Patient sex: M
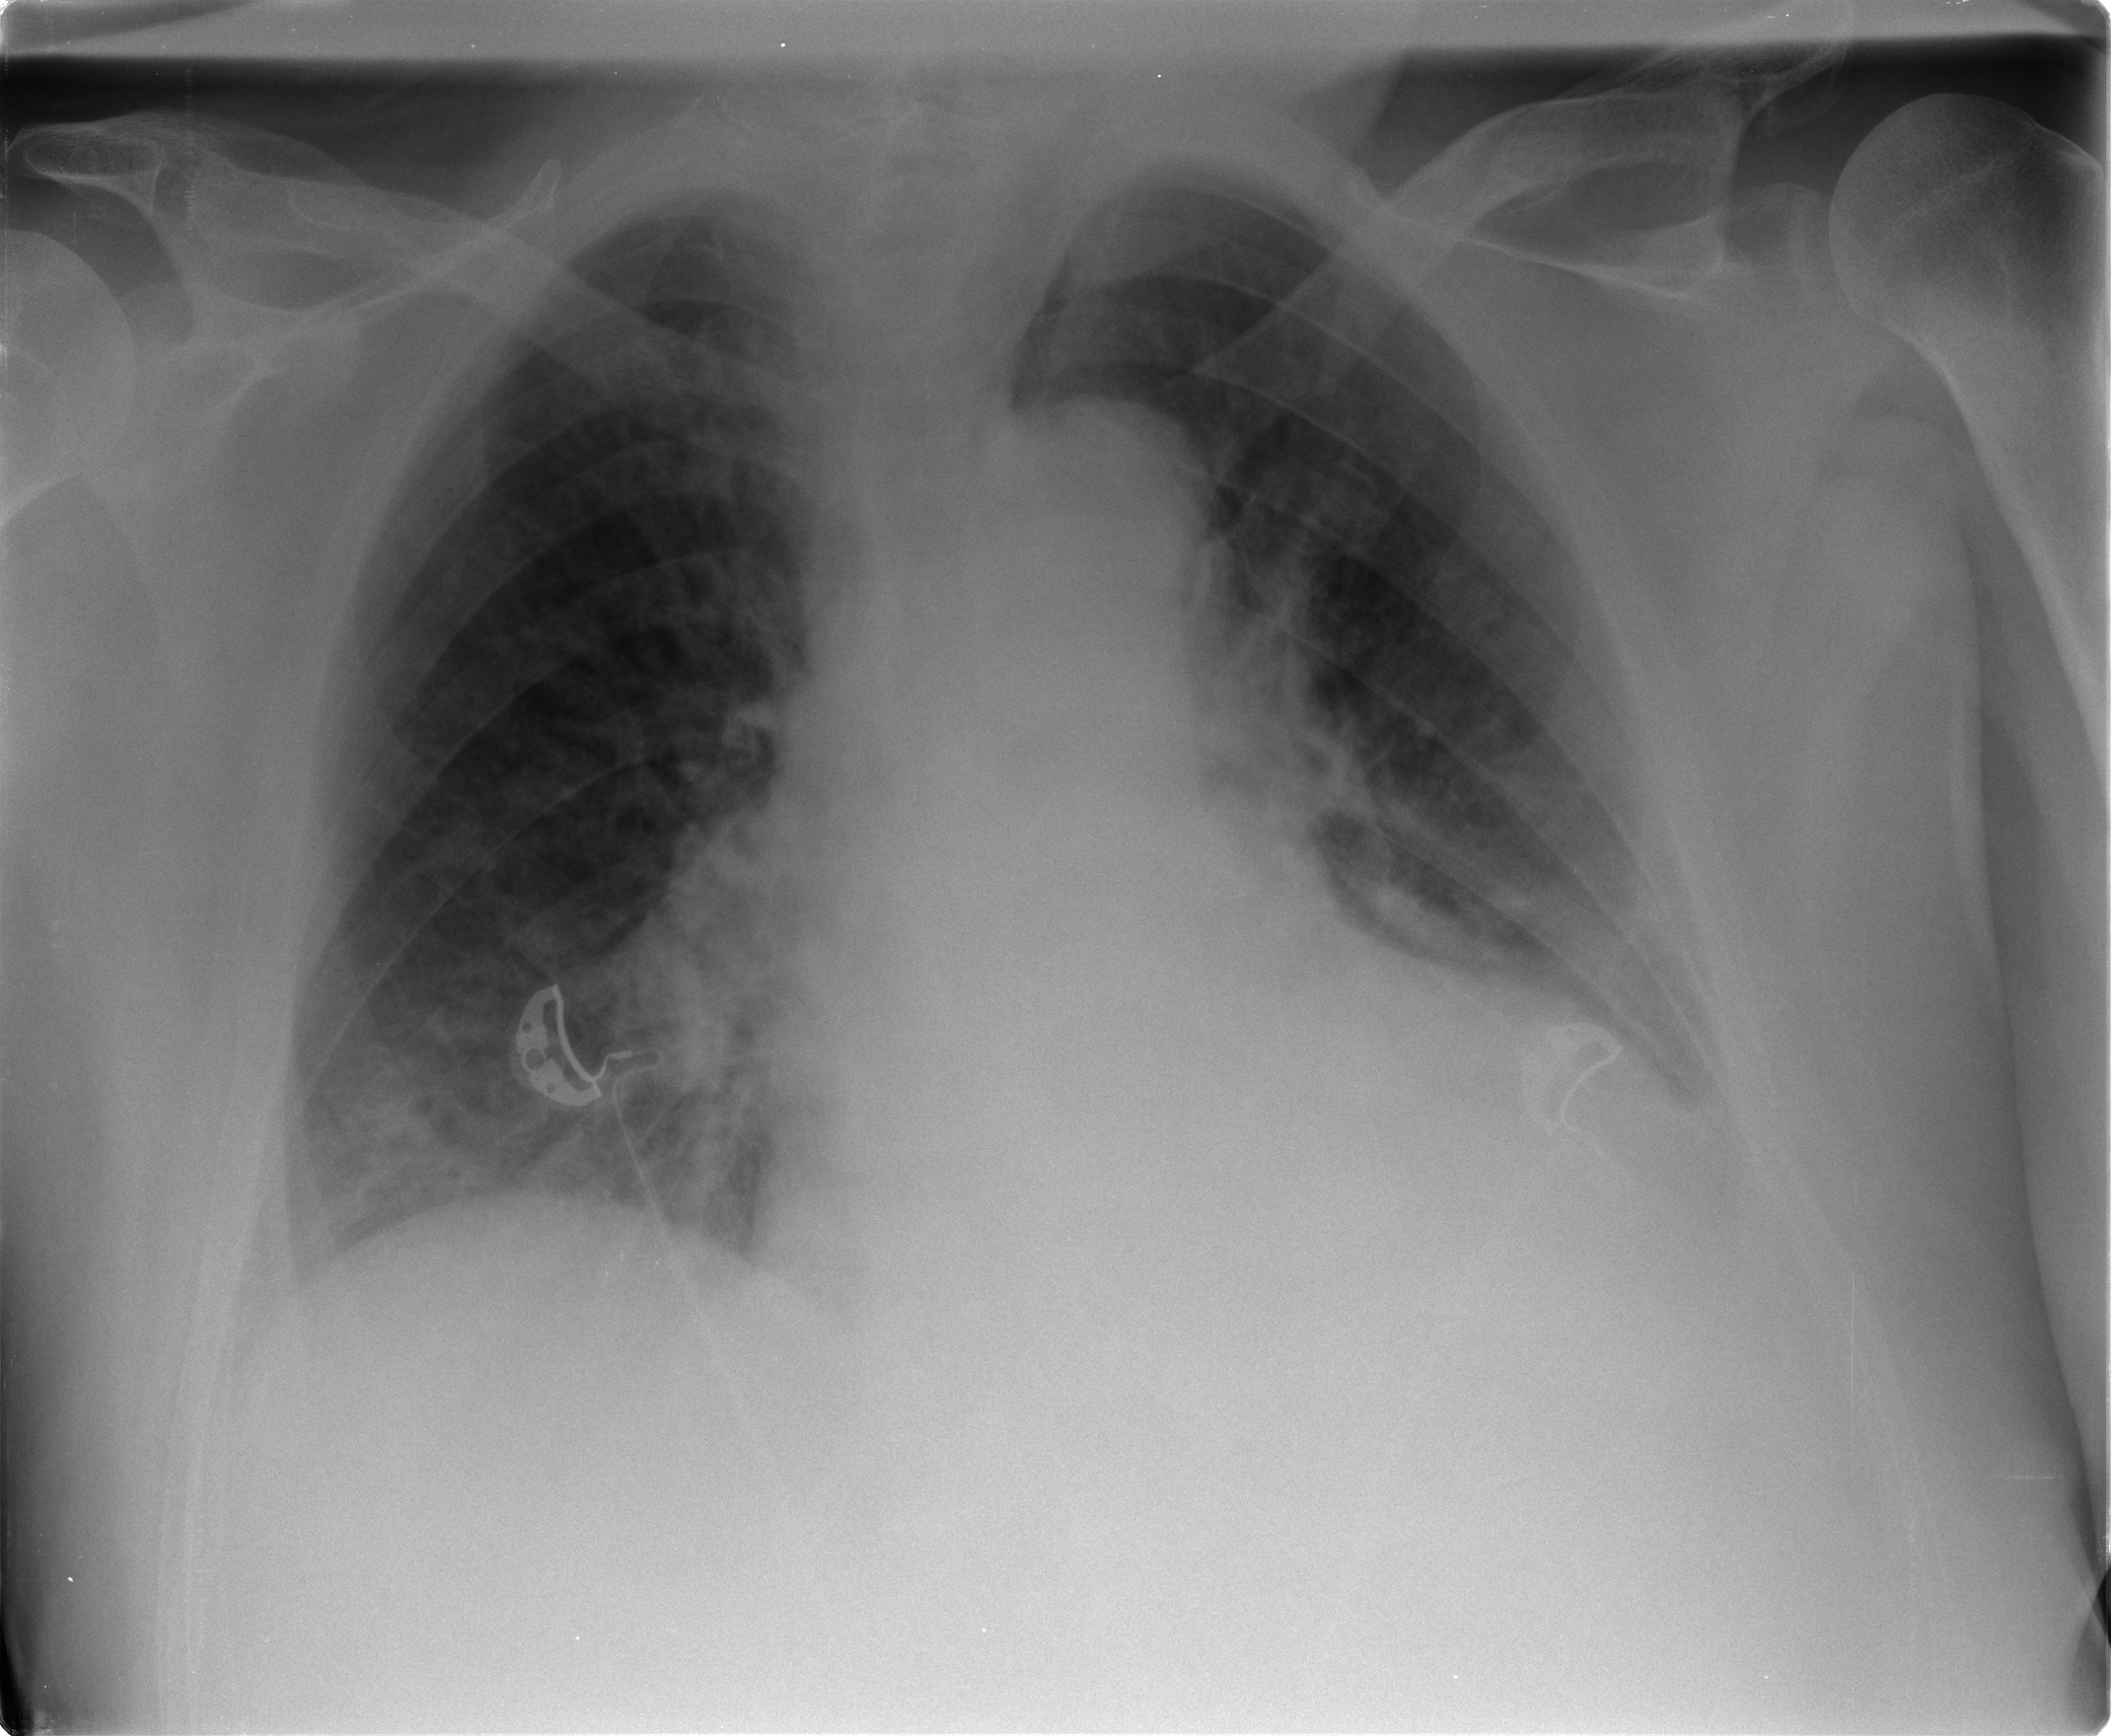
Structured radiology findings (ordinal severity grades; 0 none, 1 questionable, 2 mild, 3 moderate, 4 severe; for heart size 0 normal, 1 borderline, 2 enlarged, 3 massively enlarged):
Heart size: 1
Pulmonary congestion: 2
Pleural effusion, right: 1
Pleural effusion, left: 2
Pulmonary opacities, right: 0
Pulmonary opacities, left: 0
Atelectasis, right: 1
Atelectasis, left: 2